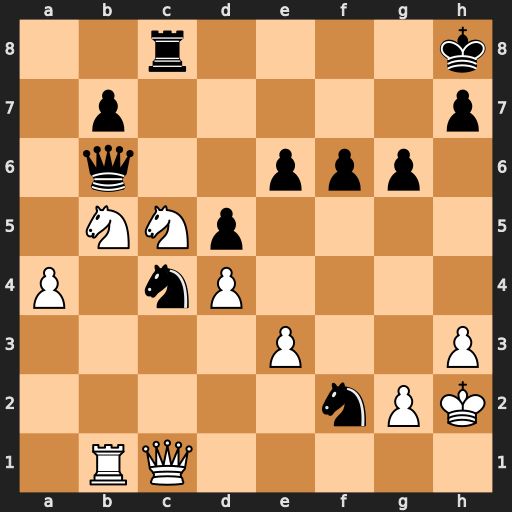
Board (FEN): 2r4k/1p5p/1q2ppp1/1NNp4/P1nP4/4P2P/5nPK/1RQ5
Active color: w
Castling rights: -
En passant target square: -
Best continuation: Qf1 Ng4+ hxg4